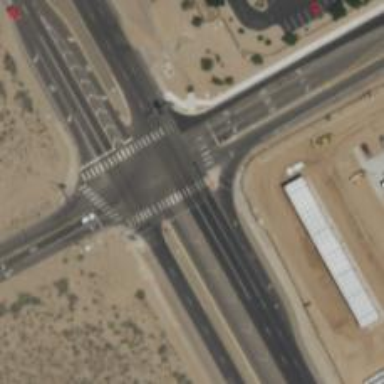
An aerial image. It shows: Marked crossing on footway.